Question: I have a plot where the y label has a superscript for the order of magnitude in it which I produce with the following line:
'''
# plt is acquired from matplotlib.pyplot
# orderMagnitude is a variable taken from a different part of the code
plt.ylabel('${\mathrm{Intensity (10^'+str(int(orderMagnitude))+')}}$')
'''
The '{\mathrm{..}}' part was added because without it the whole text would be italic (except for the actual numbers). The line that I have now seems to remove the white space between the y (of intensity) and the opening '(' however and seems to add some whitespace after the orderMagnitude (see picture).

Does anyoneone know why this occurs?
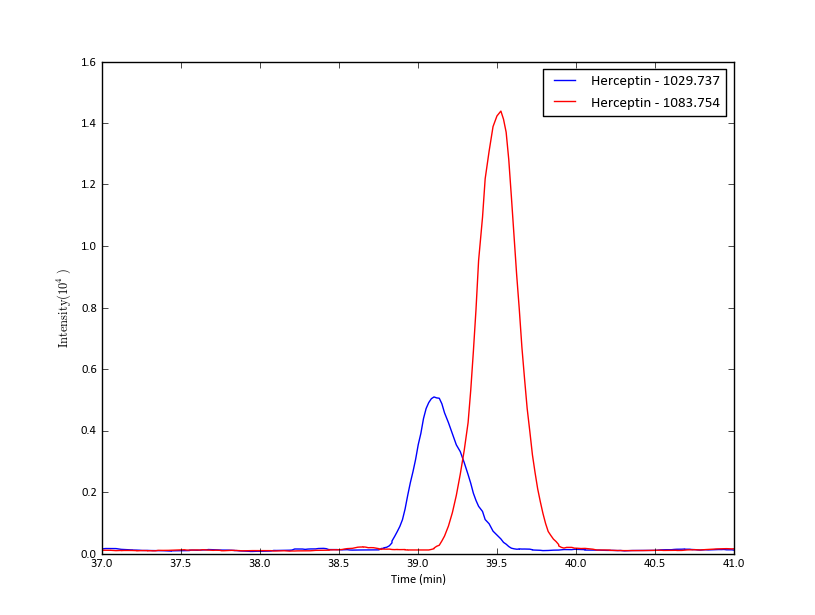
Answer: You don't need to put the whole line in math mode, that is part of where you are running into trouble. In particular, you are putting the whole equation inside \mathrm{}, instead of just '{Intensity }'. The following would probably be better, and you shouldn't get the extra whitespace at the end:
'''
plt.ylabel('Intensity $(10^{' + str(int(orderMagnitude)) + '})$')
'''